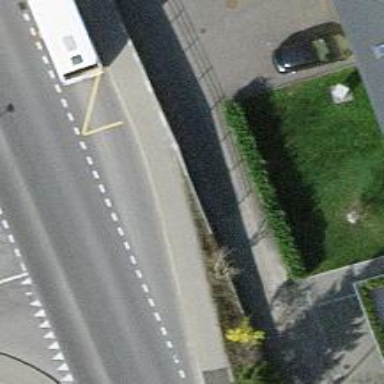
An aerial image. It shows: Retaining wall.